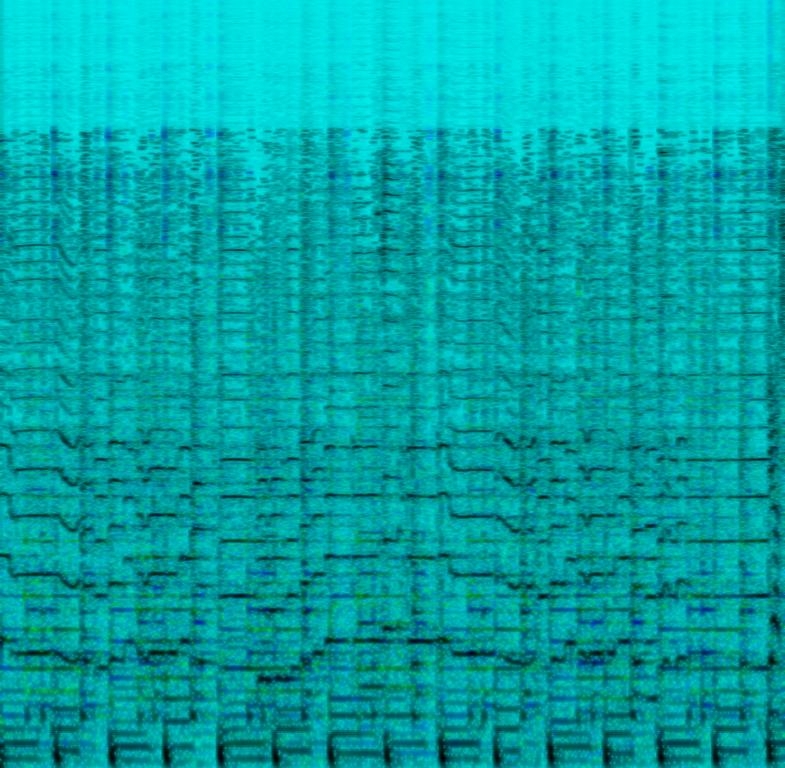
A male vocalist sings this animated song in a foreign language. The tempo is fast with a bright applied violin accompaniment, lively drumming, groovy bass line, tambourine beats, rhythmic mandolin and acoustic guitar accompany net. The song is lively, energetic, vibrant, happy, vivacious and merry with a dance groove. This song is a Folk Pop/Regional Pop.